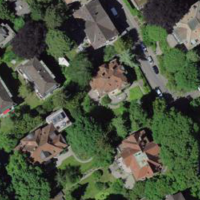
EUNIS habitat code: 55
Species observed at this site:
Papilio machaon